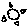
Label: sun